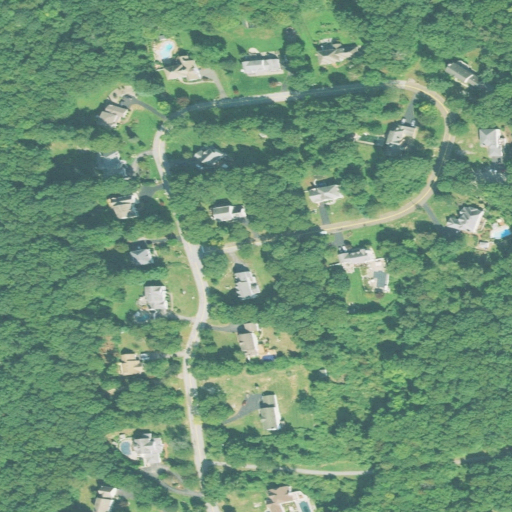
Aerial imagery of cape in Connecticut named Great Neck containing low intensity development, woody wetlands, deciduous forest, medium intensity development, open development, mixed forest, shrub, and high intensity development